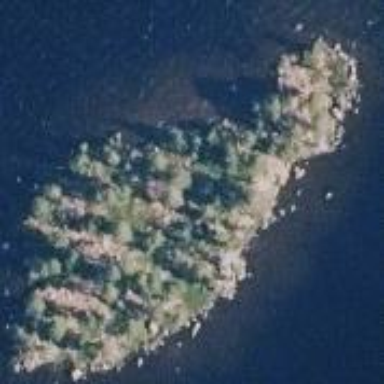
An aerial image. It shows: Islet.